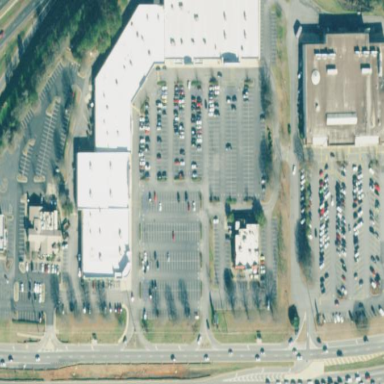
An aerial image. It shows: Retail area.